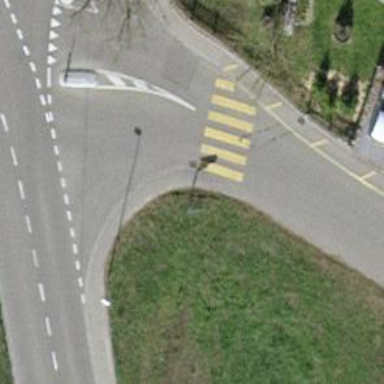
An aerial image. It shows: Uncontrolled road crossing.